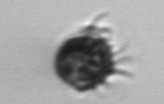
Label: Ciliophora